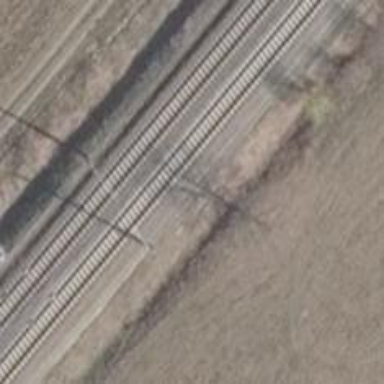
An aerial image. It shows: Railway milestone with catenary mast.